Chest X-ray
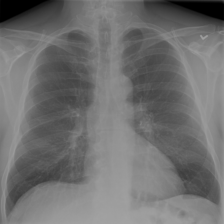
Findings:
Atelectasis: negative
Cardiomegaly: negative
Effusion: negative
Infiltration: negative
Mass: negative
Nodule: negative
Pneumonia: negative
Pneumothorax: negative
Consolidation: negative
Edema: negative
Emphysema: negative
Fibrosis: negative
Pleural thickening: negative
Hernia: negative